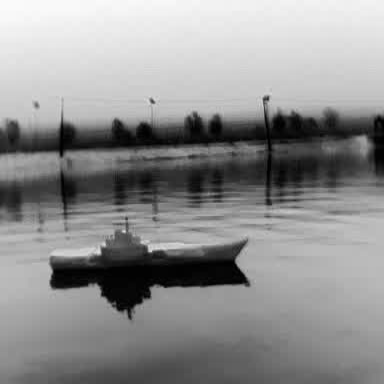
There is a warship in the infrared image.